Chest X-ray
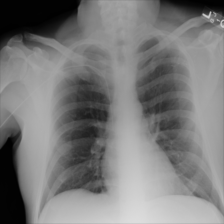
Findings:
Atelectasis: negative
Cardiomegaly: negative
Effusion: negative
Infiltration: negative
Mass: negative
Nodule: negative
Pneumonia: negative
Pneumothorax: negative
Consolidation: negative
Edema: negative
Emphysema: negative
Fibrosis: negative
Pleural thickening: negative
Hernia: negative